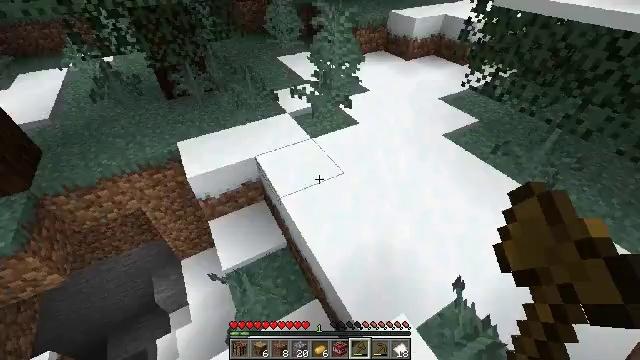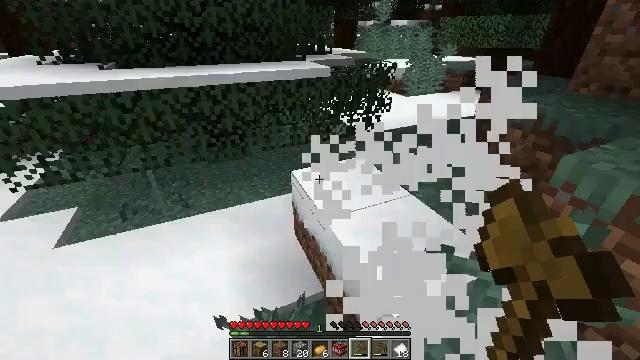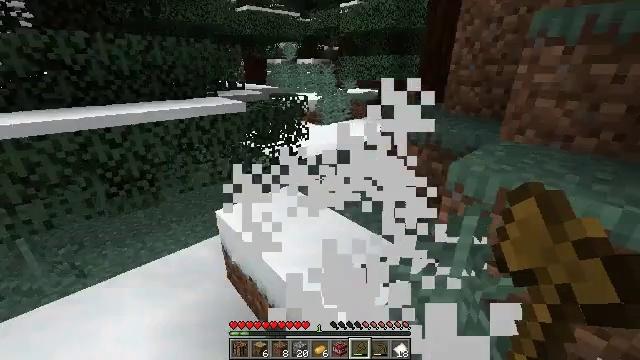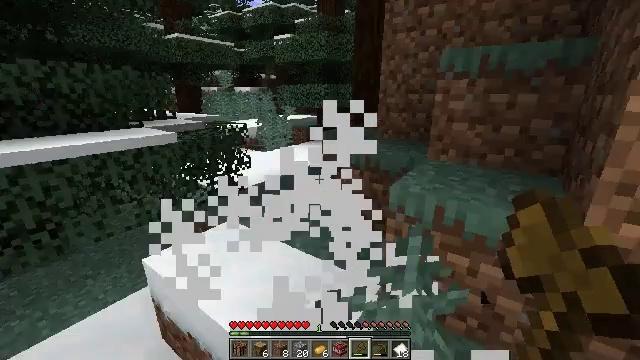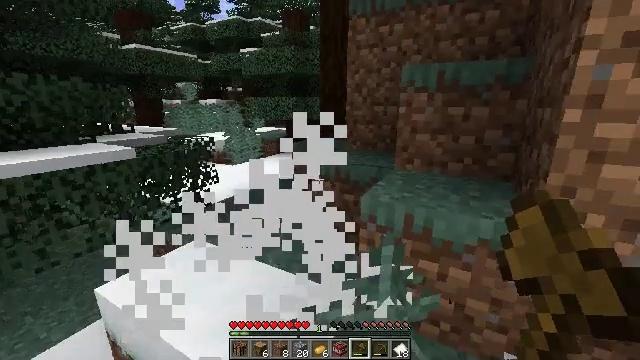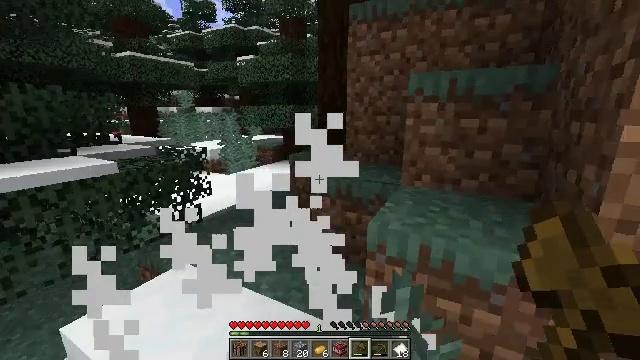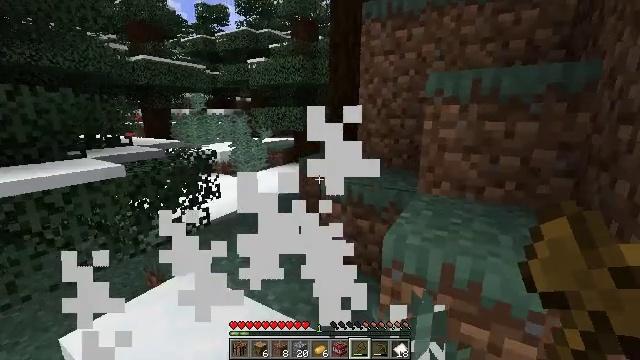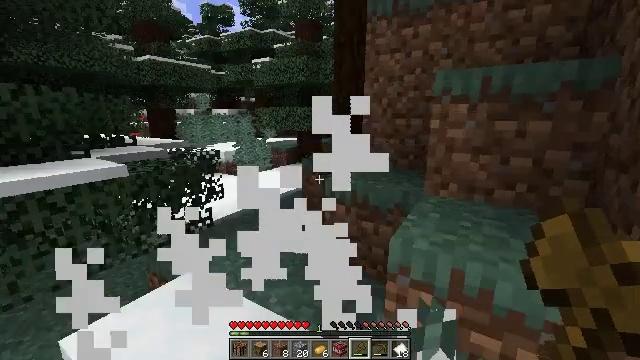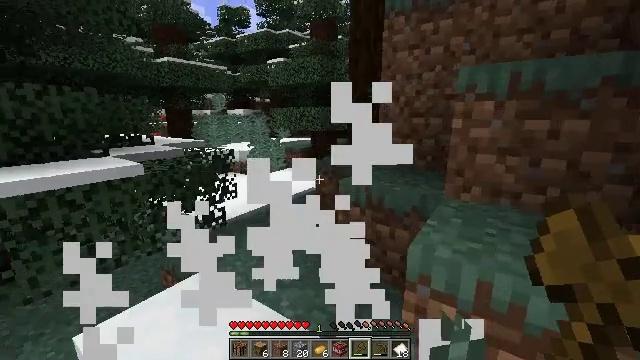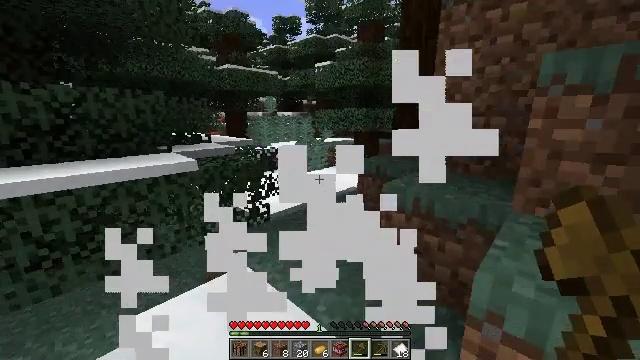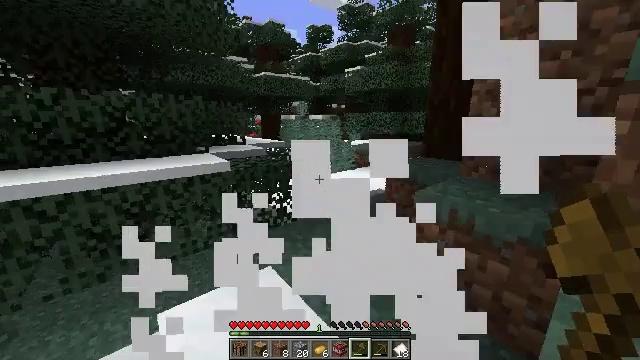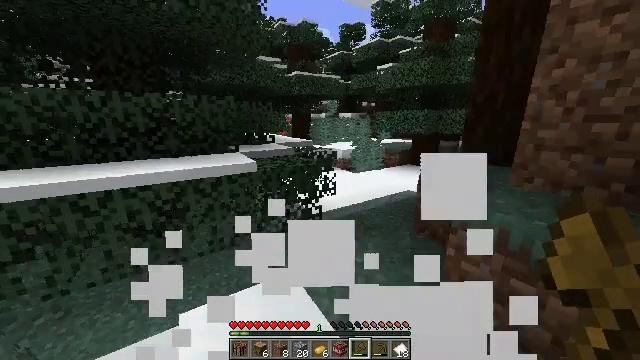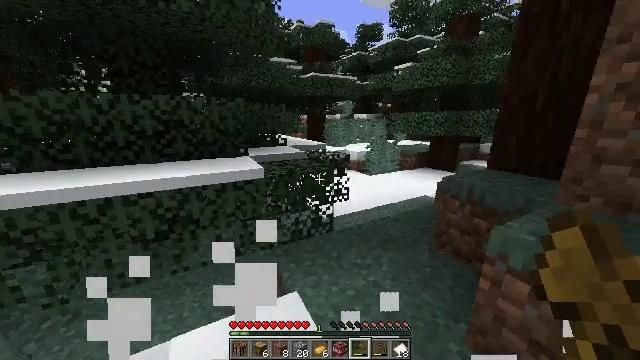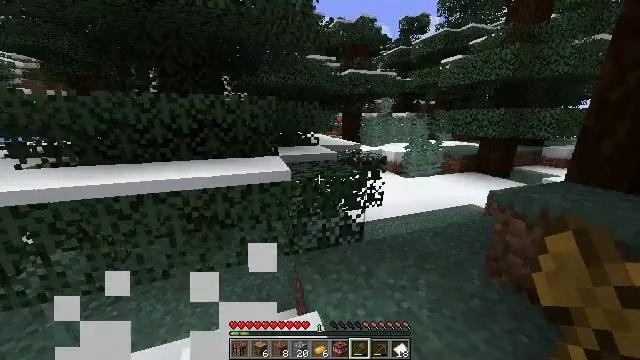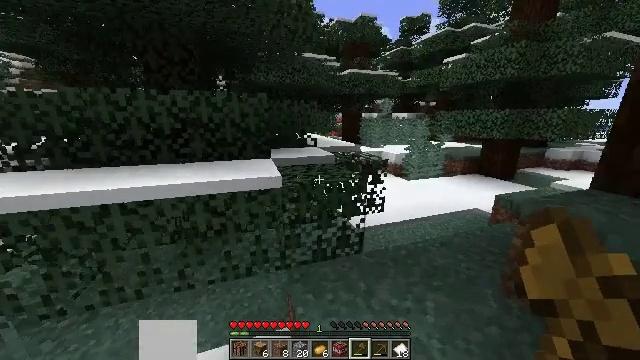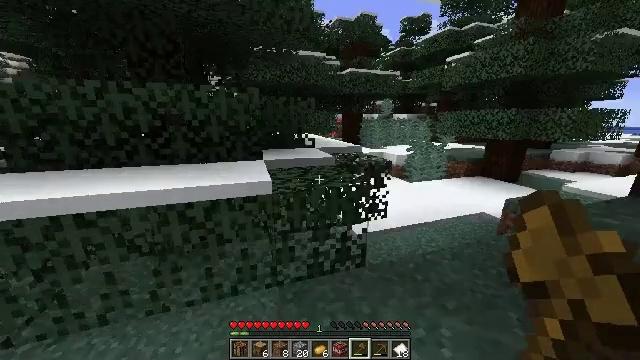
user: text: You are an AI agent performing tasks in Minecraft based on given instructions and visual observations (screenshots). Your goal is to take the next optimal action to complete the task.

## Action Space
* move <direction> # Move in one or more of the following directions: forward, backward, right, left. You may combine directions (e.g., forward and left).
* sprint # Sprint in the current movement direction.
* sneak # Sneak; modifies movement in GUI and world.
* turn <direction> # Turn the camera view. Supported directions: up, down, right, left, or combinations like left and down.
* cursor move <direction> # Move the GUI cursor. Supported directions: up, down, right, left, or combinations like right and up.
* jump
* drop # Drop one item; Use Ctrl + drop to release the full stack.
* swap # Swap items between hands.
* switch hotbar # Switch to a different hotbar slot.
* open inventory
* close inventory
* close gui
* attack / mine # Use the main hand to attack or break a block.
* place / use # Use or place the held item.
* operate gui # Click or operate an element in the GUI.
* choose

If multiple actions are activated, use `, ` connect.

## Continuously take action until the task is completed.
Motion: motion action
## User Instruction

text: Attack the large fern to gather it.
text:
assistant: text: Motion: turn right and up
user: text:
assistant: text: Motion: turn right and up
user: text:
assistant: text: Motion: move forward, turn right and up
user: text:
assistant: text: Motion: move forward, turn right and up
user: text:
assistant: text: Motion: move forward, turn up
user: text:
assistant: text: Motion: turn left
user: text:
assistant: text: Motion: no_op
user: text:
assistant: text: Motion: move forward, turn left
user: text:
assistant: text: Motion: move forward, turn left
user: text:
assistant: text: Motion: move forward, turn left
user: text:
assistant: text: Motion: move forward, turn left
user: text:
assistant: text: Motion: move forward, turn left
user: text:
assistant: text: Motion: move forward, turn left
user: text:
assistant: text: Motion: move forward
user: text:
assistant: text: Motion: move forward
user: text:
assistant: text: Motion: move forward
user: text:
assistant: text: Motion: move forward, turn right
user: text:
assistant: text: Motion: move forward, turn right and up
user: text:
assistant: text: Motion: move forward, turn right
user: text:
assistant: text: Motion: move forward, turn right
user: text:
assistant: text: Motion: move forward
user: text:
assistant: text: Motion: move forward and move right
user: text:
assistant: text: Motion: move forward and move right
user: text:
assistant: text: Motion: move forward and move right
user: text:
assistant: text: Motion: move forward and move right
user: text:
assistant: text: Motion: move forward and move right
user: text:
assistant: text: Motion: move forward
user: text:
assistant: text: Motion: move forward
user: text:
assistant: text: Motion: move forward
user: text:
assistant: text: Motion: move forward